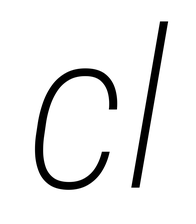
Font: Roboto-Italic_Condensed_ExtraLight_Italic